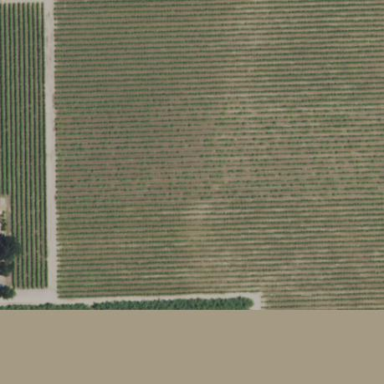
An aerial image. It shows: Vineyard with grape crops.